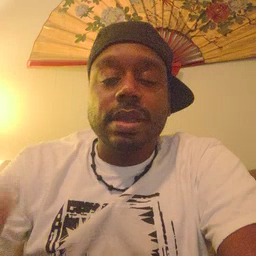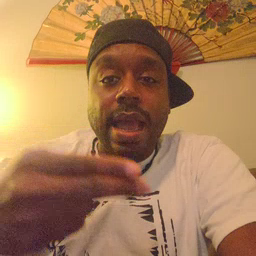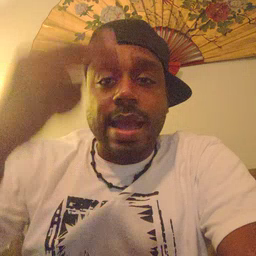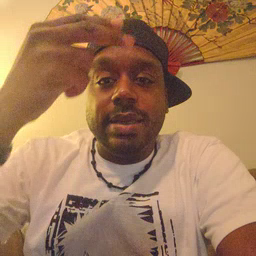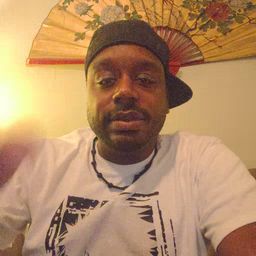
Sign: high